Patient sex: M
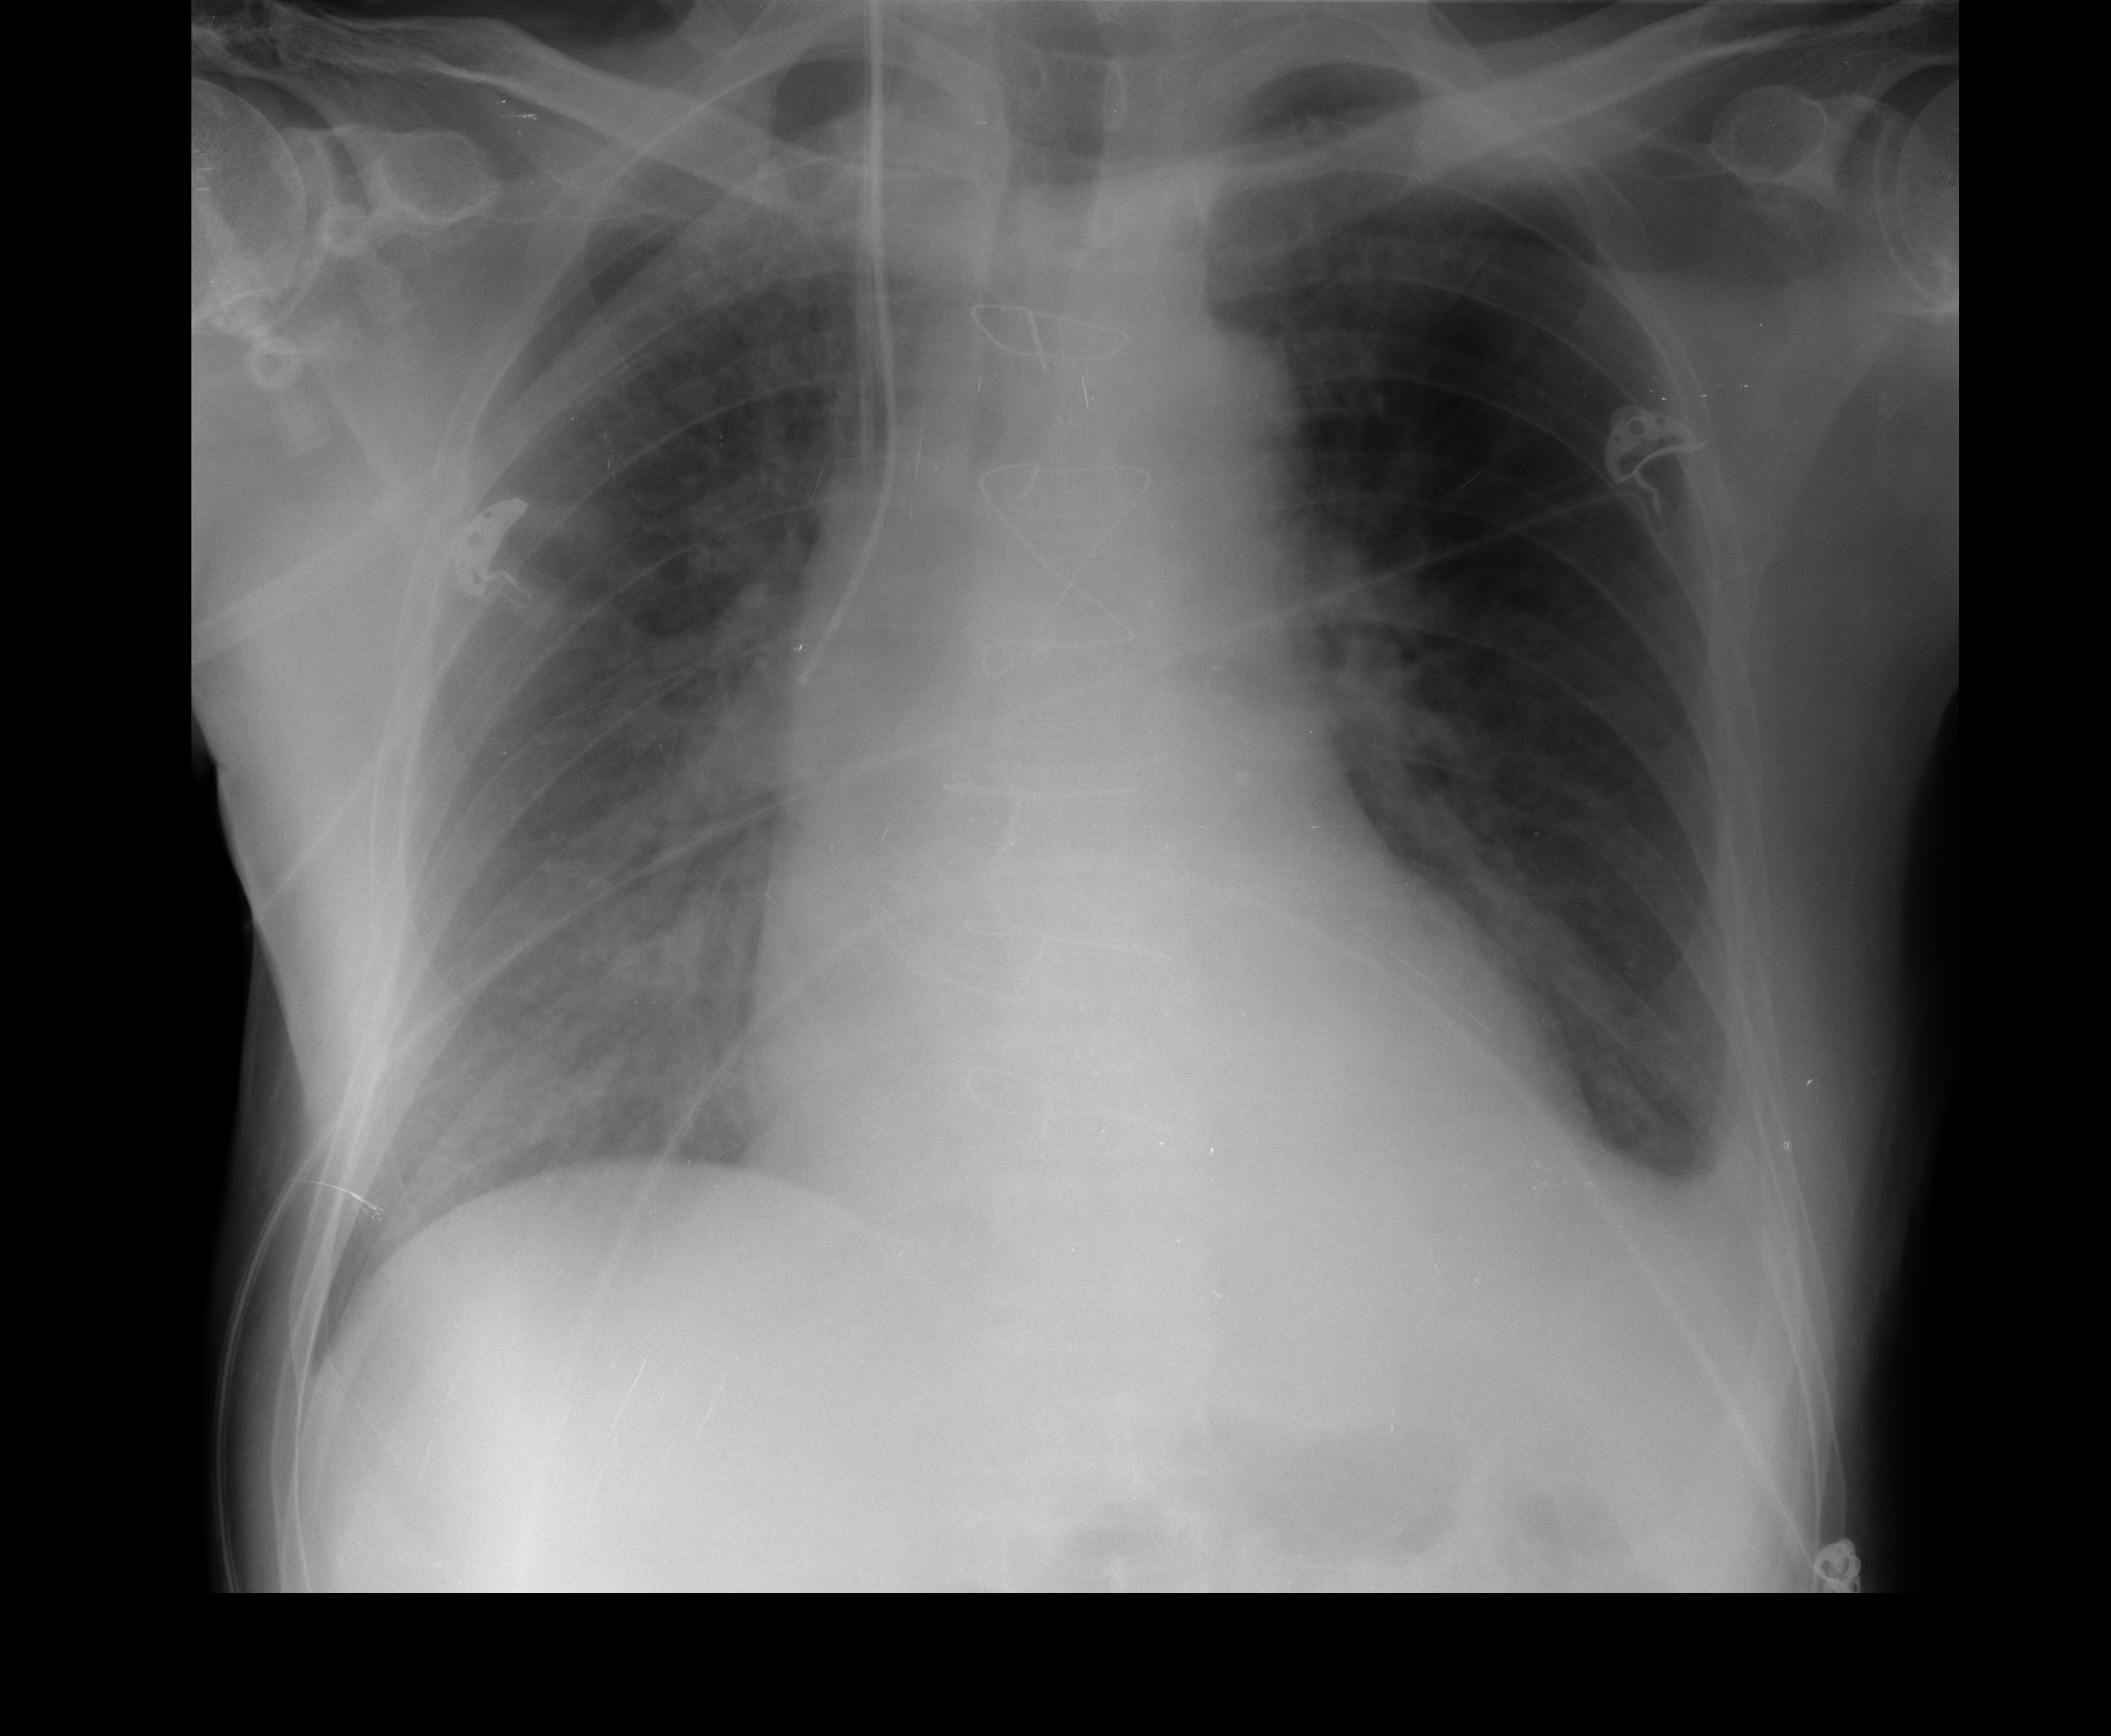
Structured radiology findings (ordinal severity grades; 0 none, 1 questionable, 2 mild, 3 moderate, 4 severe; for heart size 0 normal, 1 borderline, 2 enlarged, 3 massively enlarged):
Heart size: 2
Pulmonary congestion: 0
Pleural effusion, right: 0
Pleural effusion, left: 1
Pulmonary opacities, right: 2
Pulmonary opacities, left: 2
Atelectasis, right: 0
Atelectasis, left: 0